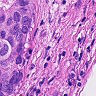
Metastatic tissue present: yes